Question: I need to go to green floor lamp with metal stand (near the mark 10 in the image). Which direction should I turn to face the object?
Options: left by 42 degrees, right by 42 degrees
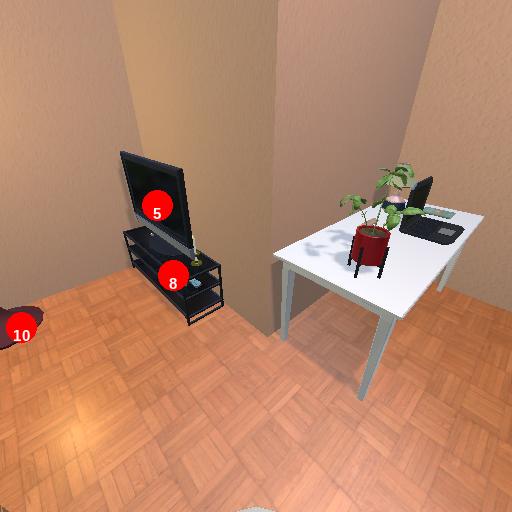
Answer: left by 42 degrees